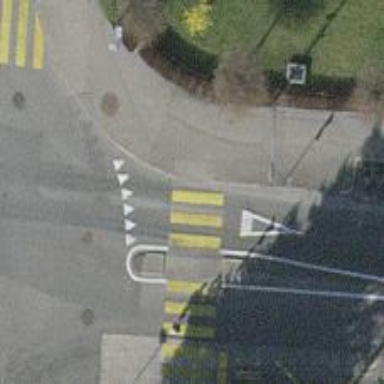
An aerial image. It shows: Marked crossing with pedestrian island.